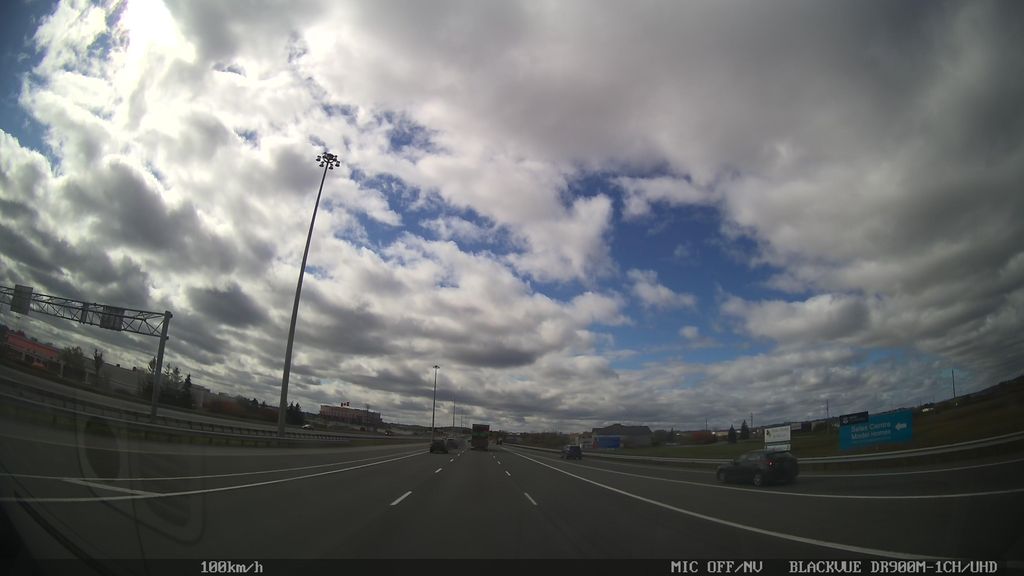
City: ottawa-gatineau